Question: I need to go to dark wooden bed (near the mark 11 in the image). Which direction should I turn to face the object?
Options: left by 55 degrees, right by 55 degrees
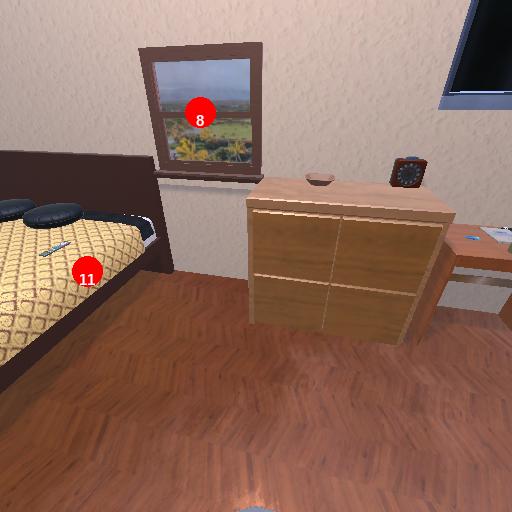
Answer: left by 55 degrees